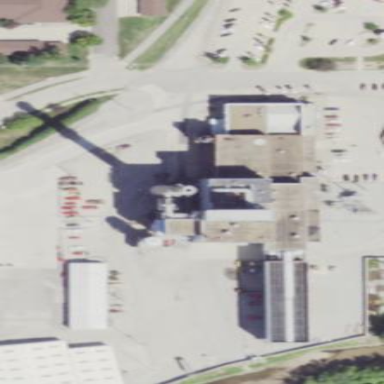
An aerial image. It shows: Industrial building which is part of power plant.